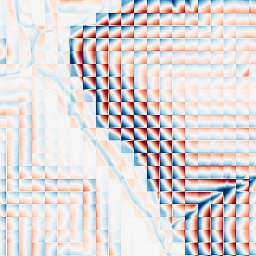
Category: wavelet
Decomposition family: wavelet_dwt
Decomposition parameters: wavelet: haar
level: 4
Upsampling method: sinc_hamming
Upsampling parameters: scale: 4
kernel_size: 16
Upsampling scale: 4